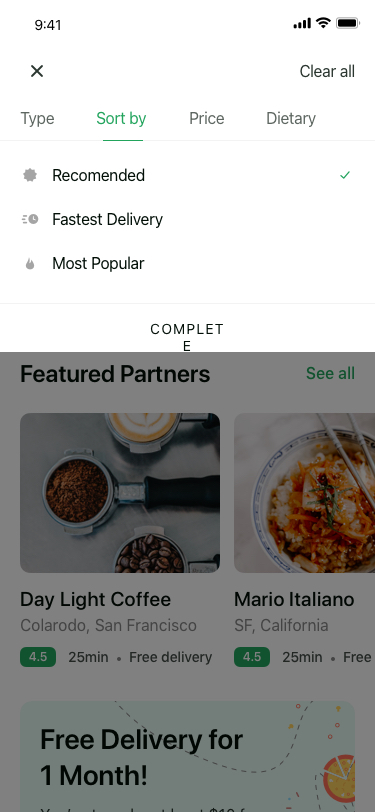
Text in this UI design:
Complete
Most Popular
Recomended
Fastest Delivery
Clear all
Type
Sort by
Price
Dietary